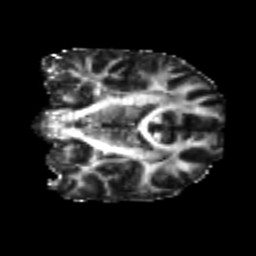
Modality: FA
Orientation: coronal
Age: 22
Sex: female
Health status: healthy
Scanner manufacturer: philips
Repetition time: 7.386 s
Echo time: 0.08599 s